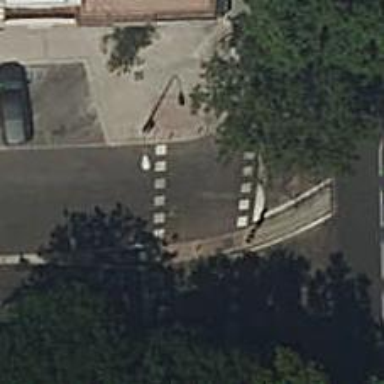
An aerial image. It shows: Crossing with traffic signals.